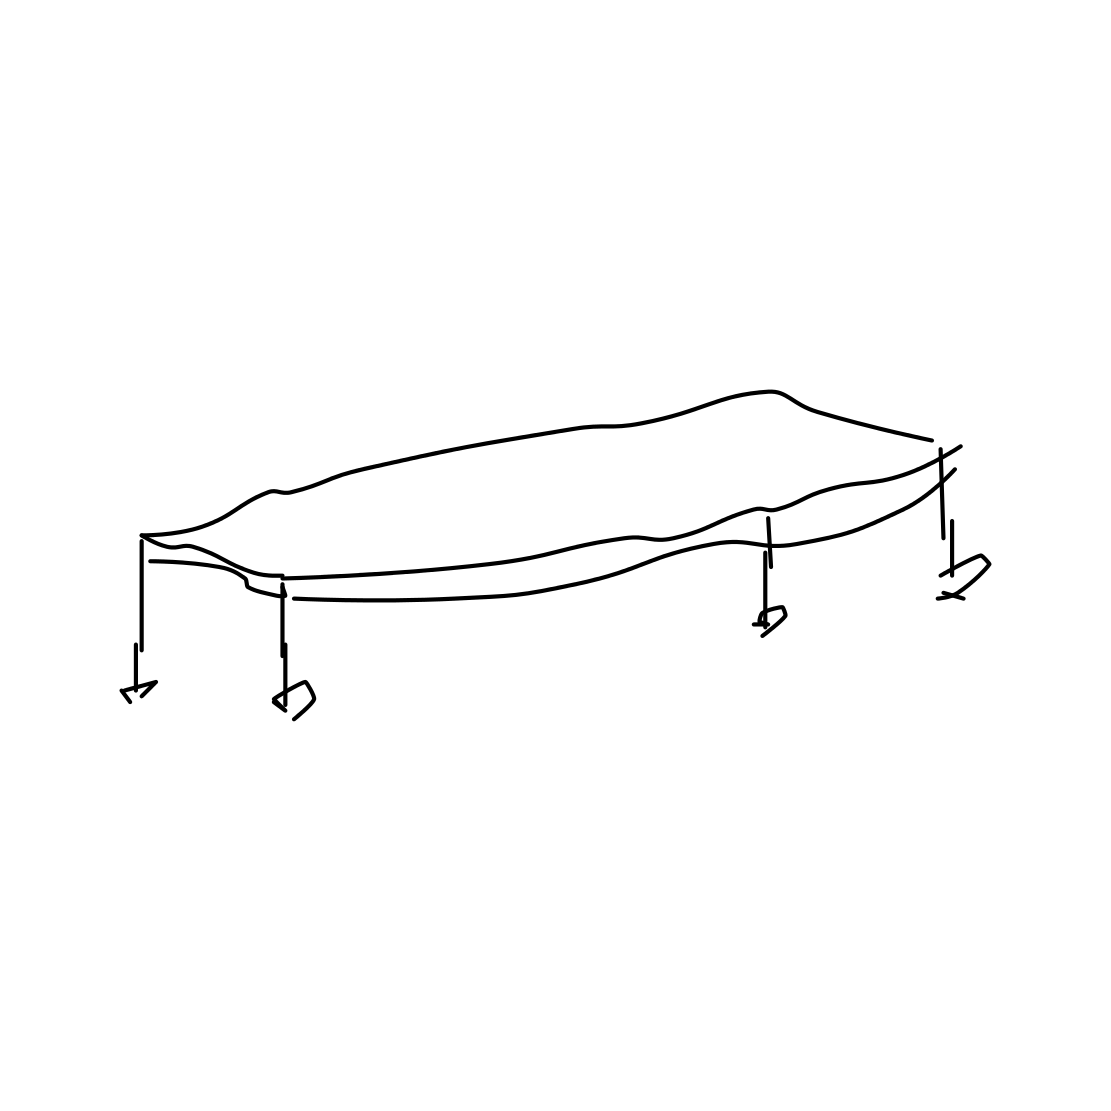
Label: bench